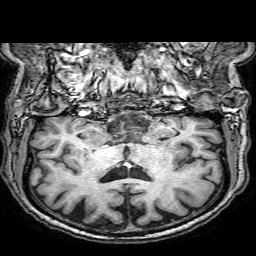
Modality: T1w
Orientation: sagittal
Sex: male
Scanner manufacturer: philips
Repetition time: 0.008276 s
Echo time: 0.00386 s